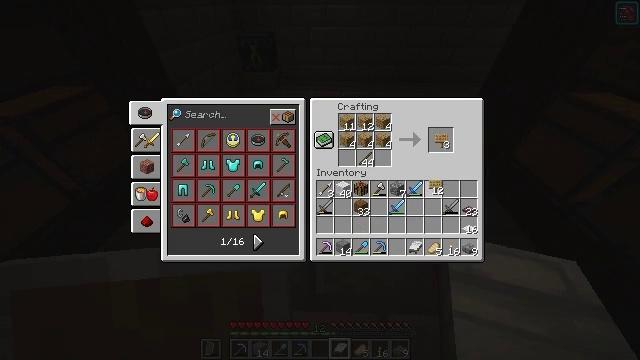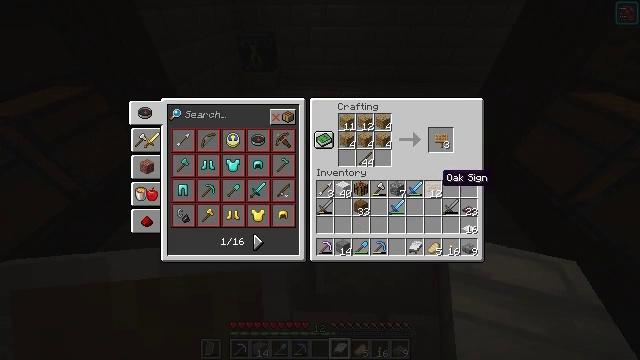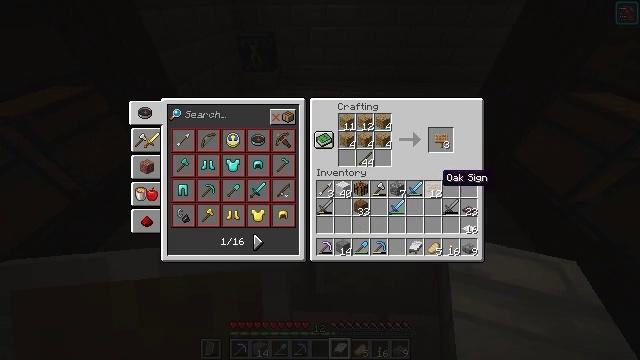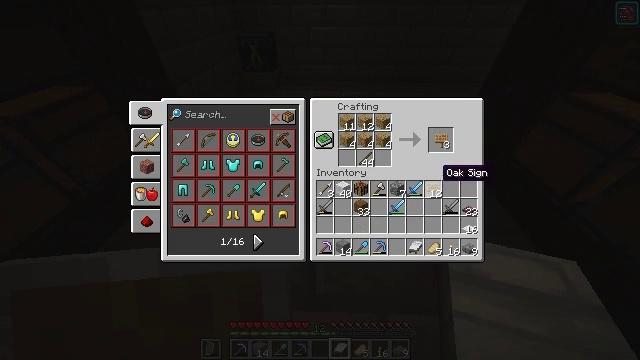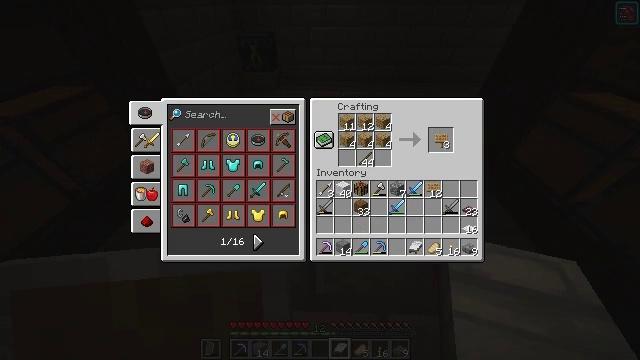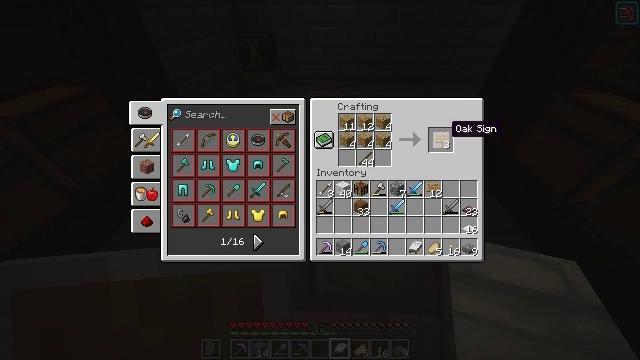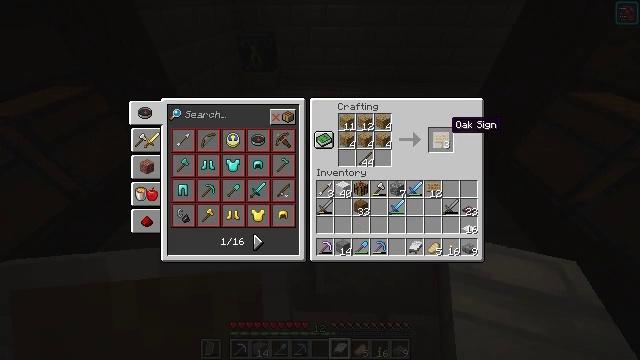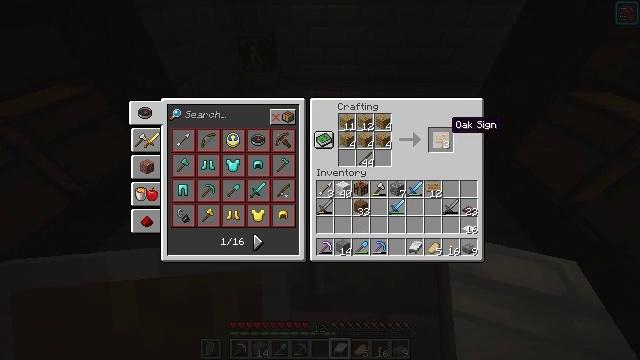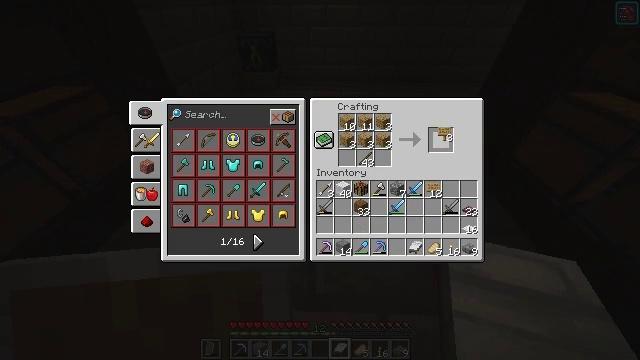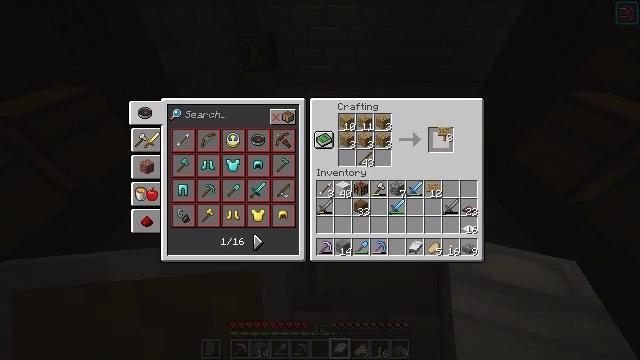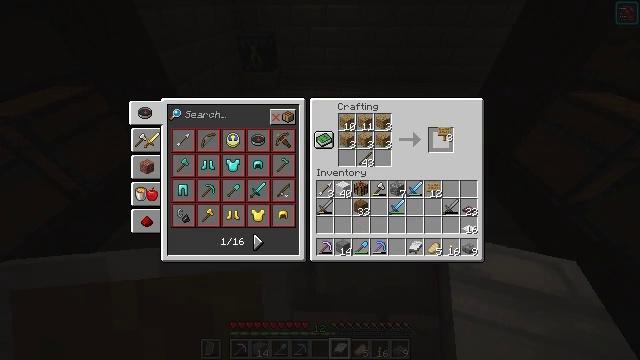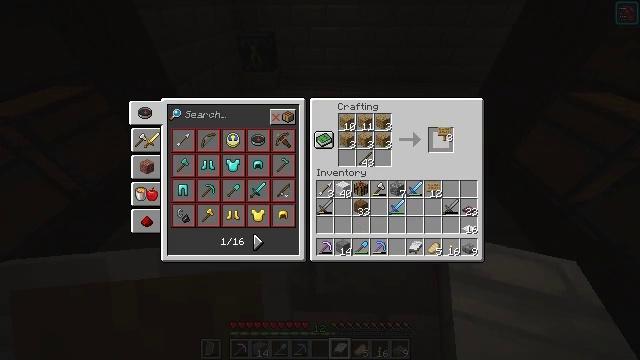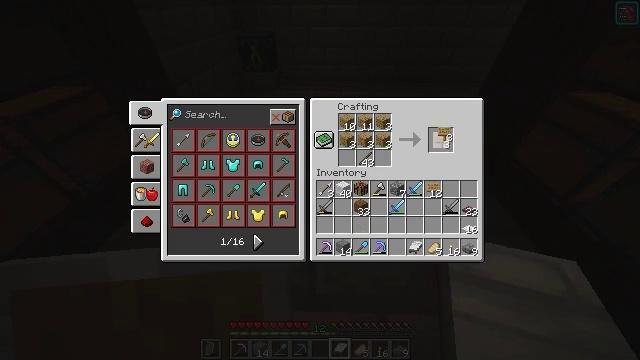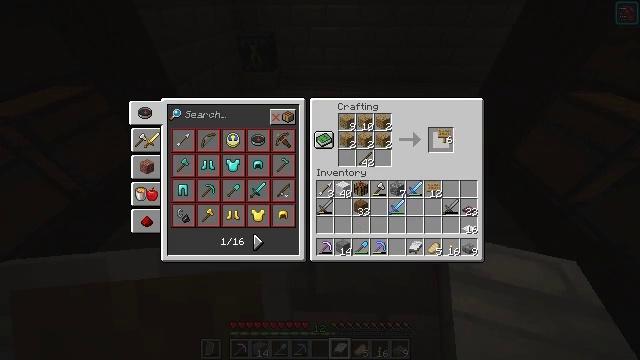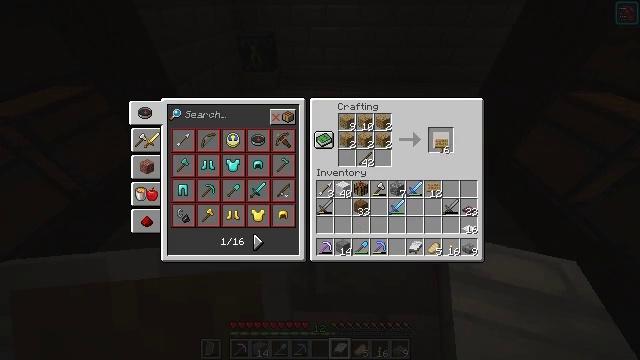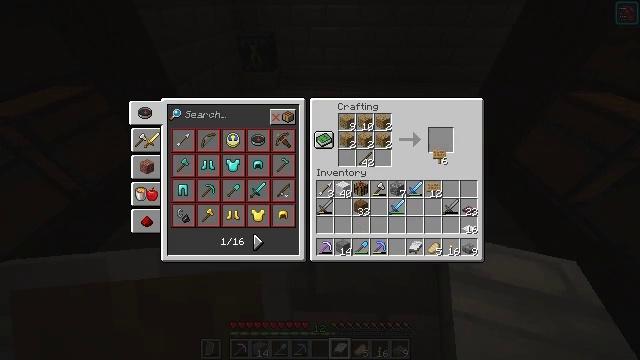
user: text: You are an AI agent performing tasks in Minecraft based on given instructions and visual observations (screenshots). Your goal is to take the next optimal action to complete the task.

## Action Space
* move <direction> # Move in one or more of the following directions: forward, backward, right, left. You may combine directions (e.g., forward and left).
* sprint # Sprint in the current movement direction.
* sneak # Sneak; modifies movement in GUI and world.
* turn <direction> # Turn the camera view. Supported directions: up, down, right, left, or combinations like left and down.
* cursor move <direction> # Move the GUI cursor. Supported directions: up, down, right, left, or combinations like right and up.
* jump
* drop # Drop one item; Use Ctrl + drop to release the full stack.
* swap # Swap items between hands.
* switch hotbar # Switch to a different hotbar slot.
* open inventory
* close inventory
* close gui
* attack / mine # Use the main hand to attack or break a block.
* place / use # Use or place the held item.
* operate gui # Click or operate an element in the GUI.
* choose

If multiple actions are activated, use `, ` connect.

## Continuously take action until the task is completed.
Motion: motion action
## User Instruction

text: Get an oak sign from crafting table.
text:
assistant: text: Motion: no_op
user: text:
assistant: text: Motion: no_op
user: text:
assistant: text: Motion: no_op
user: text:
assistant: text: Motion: cursor move up
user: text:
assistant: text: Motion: cursor move up
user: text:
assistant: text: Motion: no_op
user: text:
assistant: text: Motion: no_op
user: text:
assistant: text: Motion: operate gui
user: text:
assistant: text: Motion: no_op
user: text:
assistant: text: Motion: no_op
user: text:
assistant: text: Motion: operate gui
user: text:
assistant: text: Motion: operate gui
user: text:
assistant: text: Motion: no_op
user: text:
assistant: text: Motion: cursor move down
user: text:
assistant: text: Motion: cursor move down
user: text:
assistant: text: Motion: cursor move down
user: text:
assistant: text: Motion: cursor move down
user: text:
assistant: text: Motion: no_op